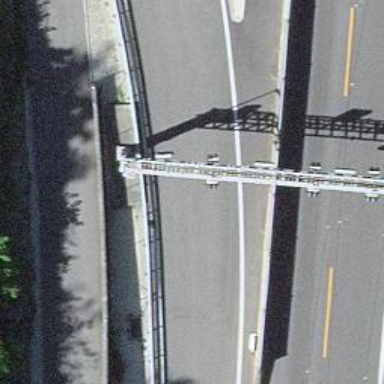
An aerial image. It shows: Gantry structure.